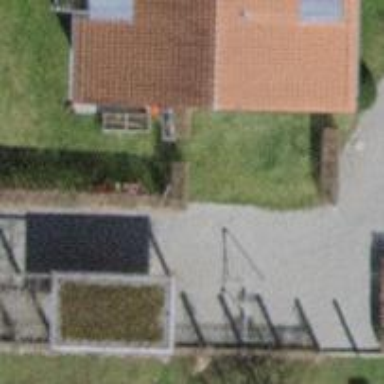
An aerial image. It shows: Hedge acting as barrier.